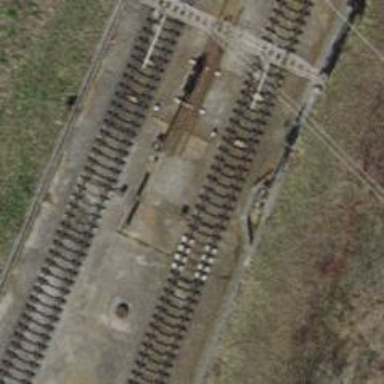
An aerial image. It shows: Single-track electrified railway with contact lines. The railway has ballastless track.